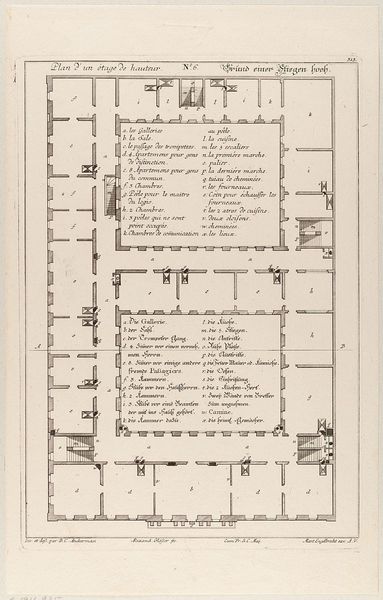
Titel: Grundriss eines Palastes/Gasthauses
Künstler: Martin Engelbrecht
Standort: Hamburg
Institution: Museum für Kunst und Gewerbe Hamburg
Schlagwörter: zeichnung, zimmer, gebäude, haus, architektur, barock, kirche, schrift, papier, türen, grafik, graphik, treppen, fotografie, photographie, keller, rechteck, palast, druck, druckgraphik, schwarz-weiß, druckgrafik, radierung, text, beschriftung, räume, entwurf, plan, beschreibung, grundriss, versailles, enfilade, mittelater, gerippt, reproduktionen, barockzeit, barockzeitalter, druckerzeugnisse, architekturdarstellungen, gebäudes, ornamentstich, vorlageblätter